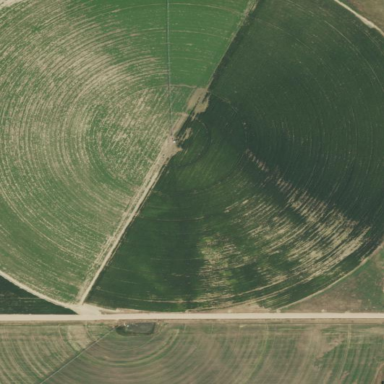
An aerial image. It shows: Farmland with pivot irrigation system.